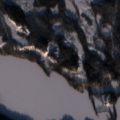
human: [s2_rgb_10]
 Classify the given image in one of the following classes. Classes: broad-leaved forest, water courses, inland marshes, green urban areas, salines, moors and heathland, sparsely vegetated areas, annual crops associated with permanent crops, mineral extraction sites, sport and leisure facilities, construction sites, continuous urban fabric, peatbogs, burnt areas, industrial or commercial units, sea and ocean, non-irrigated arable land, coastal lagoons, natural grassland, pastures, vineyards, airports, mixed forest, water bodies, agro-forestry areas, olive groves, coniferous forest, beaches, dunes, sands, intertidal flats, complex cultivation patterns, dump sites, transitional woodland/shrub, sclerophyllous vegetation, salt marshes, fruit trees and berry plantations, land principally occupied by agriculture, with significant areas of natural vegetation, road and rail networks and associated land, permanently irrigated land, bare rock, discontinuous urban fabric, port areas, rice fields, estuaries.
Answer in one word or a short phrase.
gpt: coniferous forest, transitional woodland/shrub, water bodies